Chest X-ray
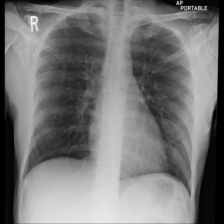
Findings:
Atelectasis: negative
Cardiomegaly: negative
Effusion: negative
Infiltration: negative
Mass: negative
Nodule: negative
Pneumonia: negative
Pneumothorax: negative
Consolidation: negative
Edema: negative
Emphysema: negative
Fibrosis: negative
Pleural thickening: negative
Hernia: negative